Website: macys
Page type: delivery-shipping
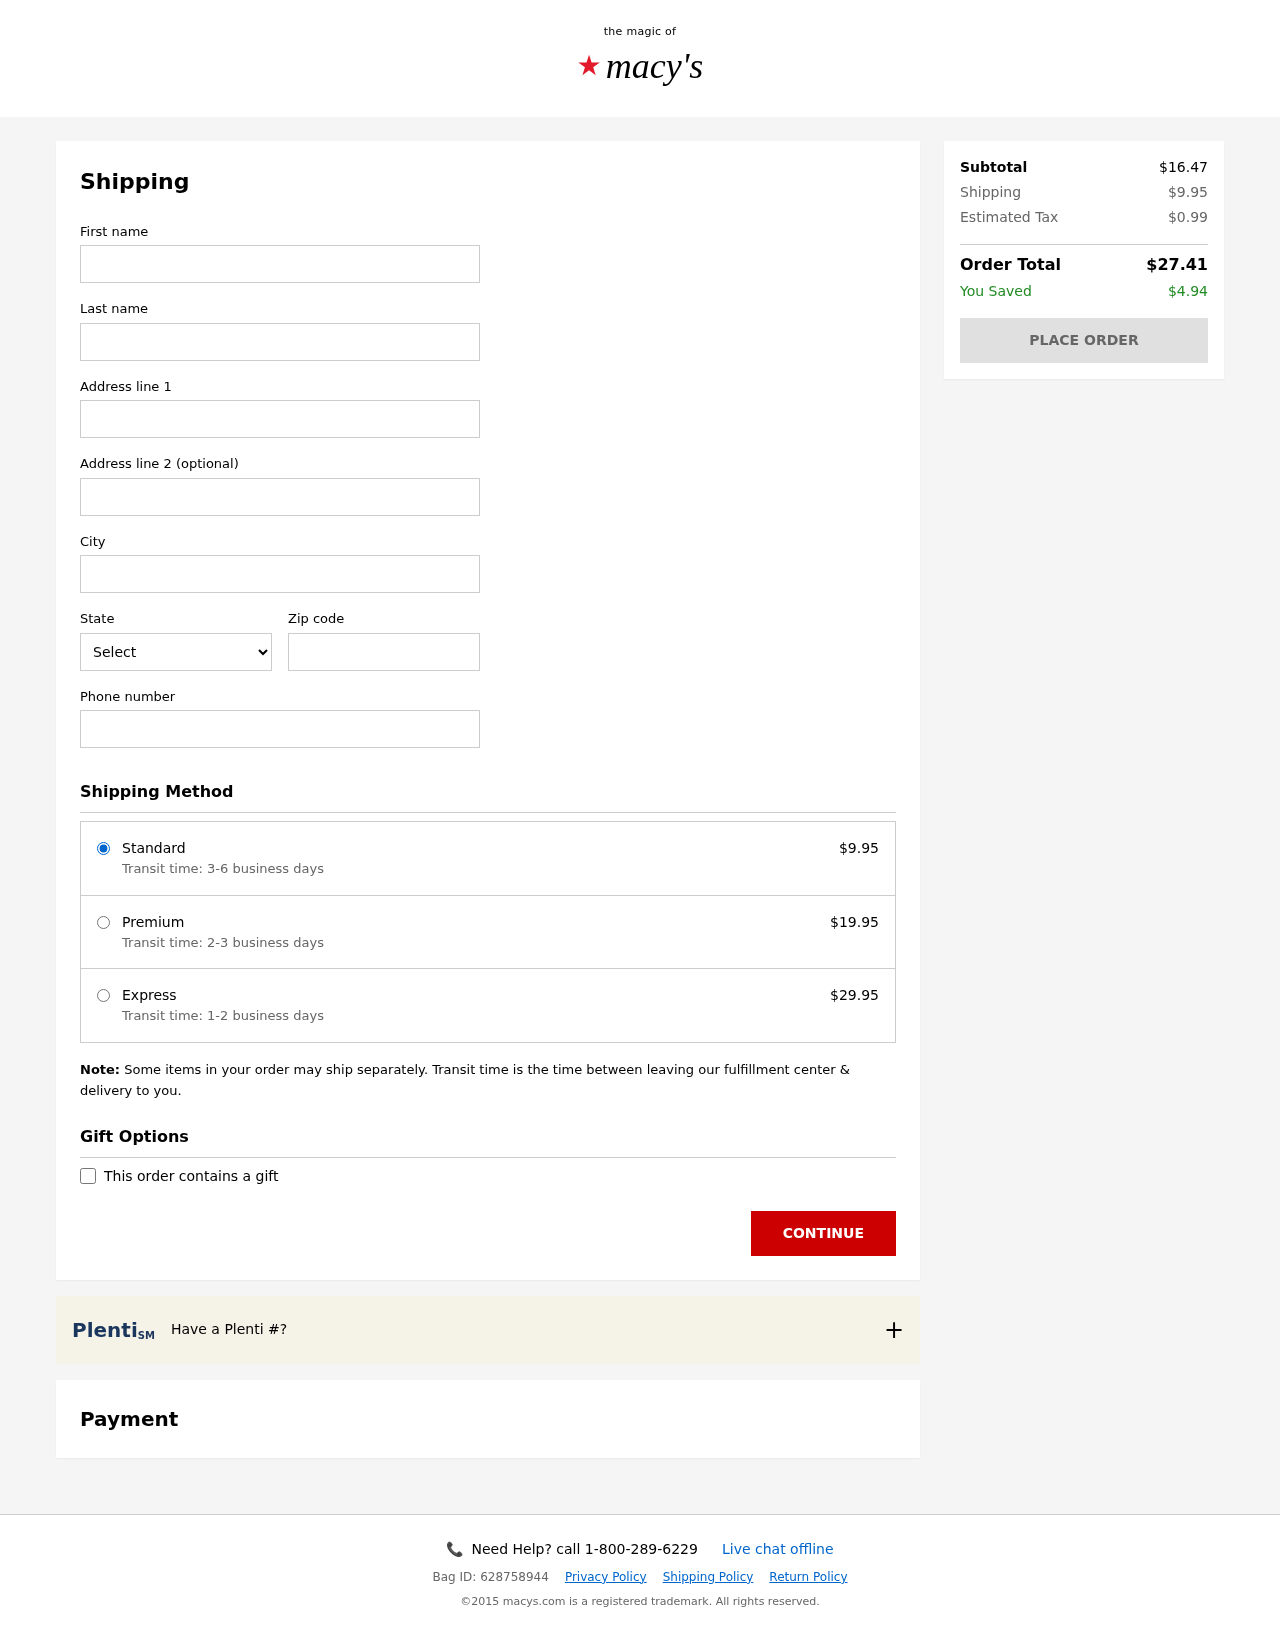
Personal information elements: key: PII_CITY
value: North Jerometon
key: PII_FIRSTNAME
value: Carl
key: PII_LASTNAME
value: Graves
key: PII_PHONE
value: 3045082284
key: PII_POSTCODE
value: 34375
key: PII_STATE_ABBR
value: SD
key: PII_STREET
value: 804 Martinez Parks Apt. 252
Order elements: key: ORDER_SHIPPING_COST
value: $9.95
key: ORDER_SHIPPING_PREMIUM
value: $19.95
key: ORDER_SHIPPING_EXPRESS
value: $29.95
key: ORDER_SUBTOTAL
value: $16.47
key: ORDER_TAX
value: $0.99
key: ORDER_TOTAL
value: $27.41
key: ORDER_SAVINGS
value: $4.94